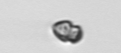
Label: Heterocapsa_rotundata